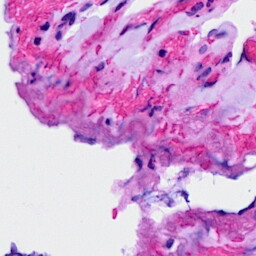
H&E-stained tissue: Ovarian